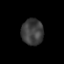
Tissue: prostate
Cell type: T cells
Senescence score: 0.3065
Nuclear area (px): 559
Mean DAPI intensity: 61.202